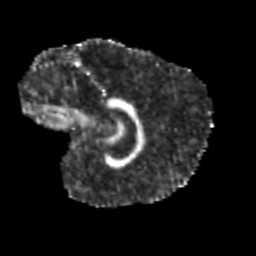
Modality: FA
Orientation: sagittal
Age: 10
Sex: male
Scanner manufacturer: siemens
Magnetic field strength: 3 T
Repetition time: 3.8 s
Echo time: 0.07 s